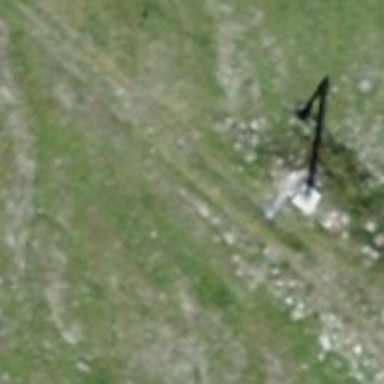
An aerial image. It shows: Pylon used for aerialway.